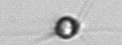
Label: Acanthoica_quattrospina